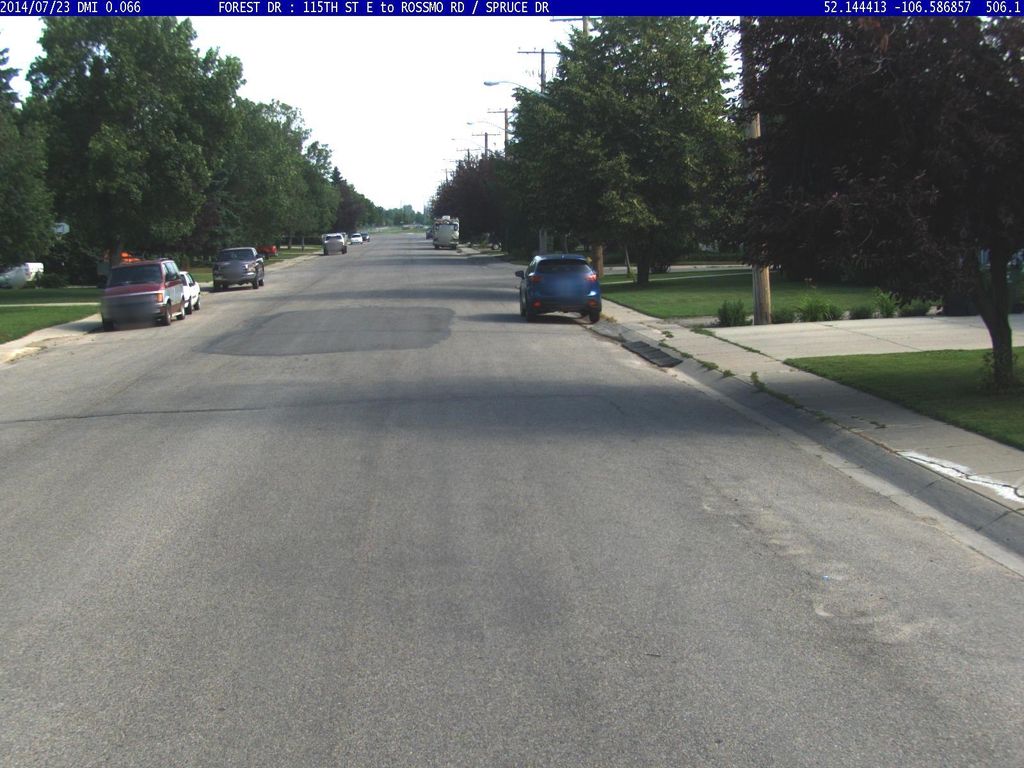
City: saskatoon